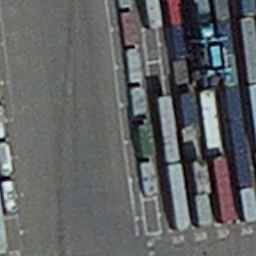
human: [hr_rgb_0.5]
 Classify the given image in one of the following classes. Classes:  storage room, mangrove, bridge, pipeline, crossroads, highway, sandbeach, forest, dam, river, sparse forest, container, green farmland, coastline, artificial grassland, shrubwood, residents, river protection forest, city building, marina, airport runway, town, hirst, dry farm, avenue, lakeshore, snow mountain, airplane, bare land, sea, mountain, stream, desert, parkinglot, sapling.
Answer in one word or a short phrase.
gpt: container